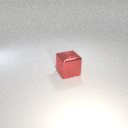
large red metal cube